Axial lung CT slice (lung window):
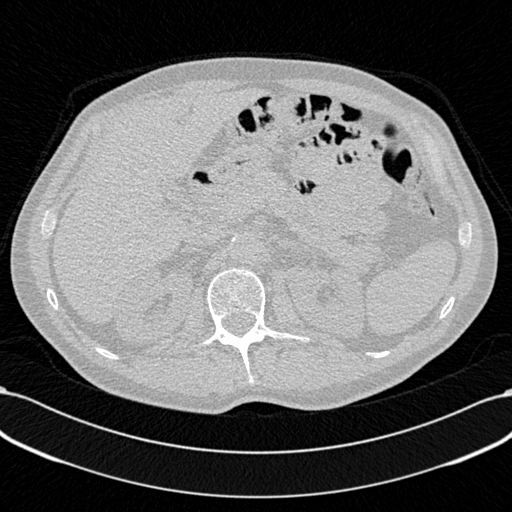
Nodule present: no